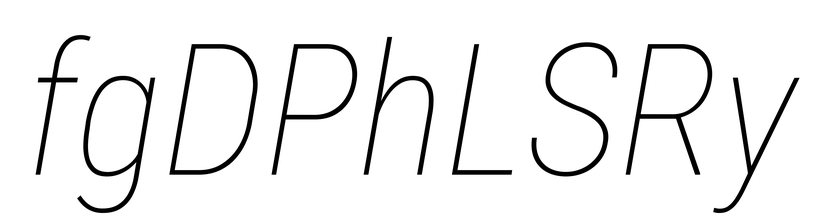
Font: Roboto-Italic_Condensed_Thin_Italic